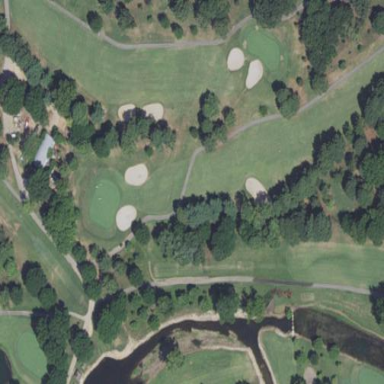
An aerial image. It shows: Golf fairway surrounded by grass.